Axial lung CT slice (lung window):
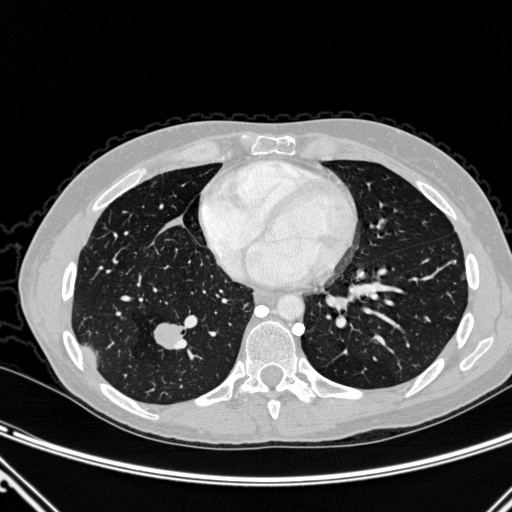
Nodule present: yes
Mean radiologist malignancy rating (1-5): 4.25